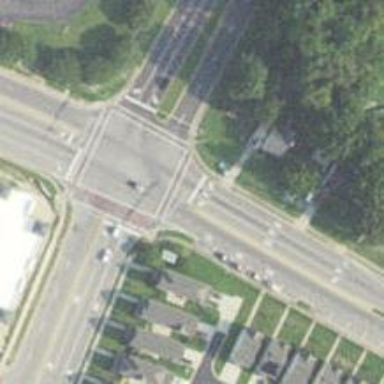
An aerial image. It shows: Marked crossing on the road.